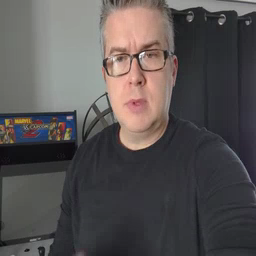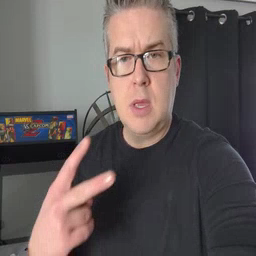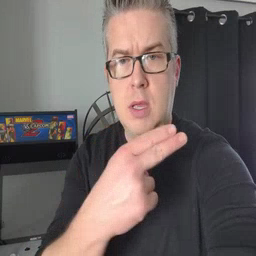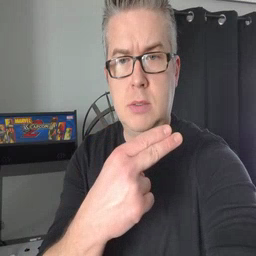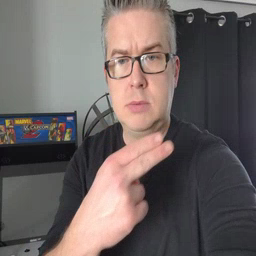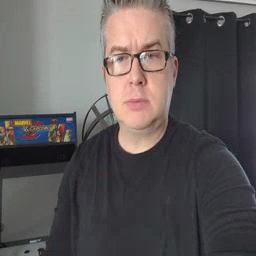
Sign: cut